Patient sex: M
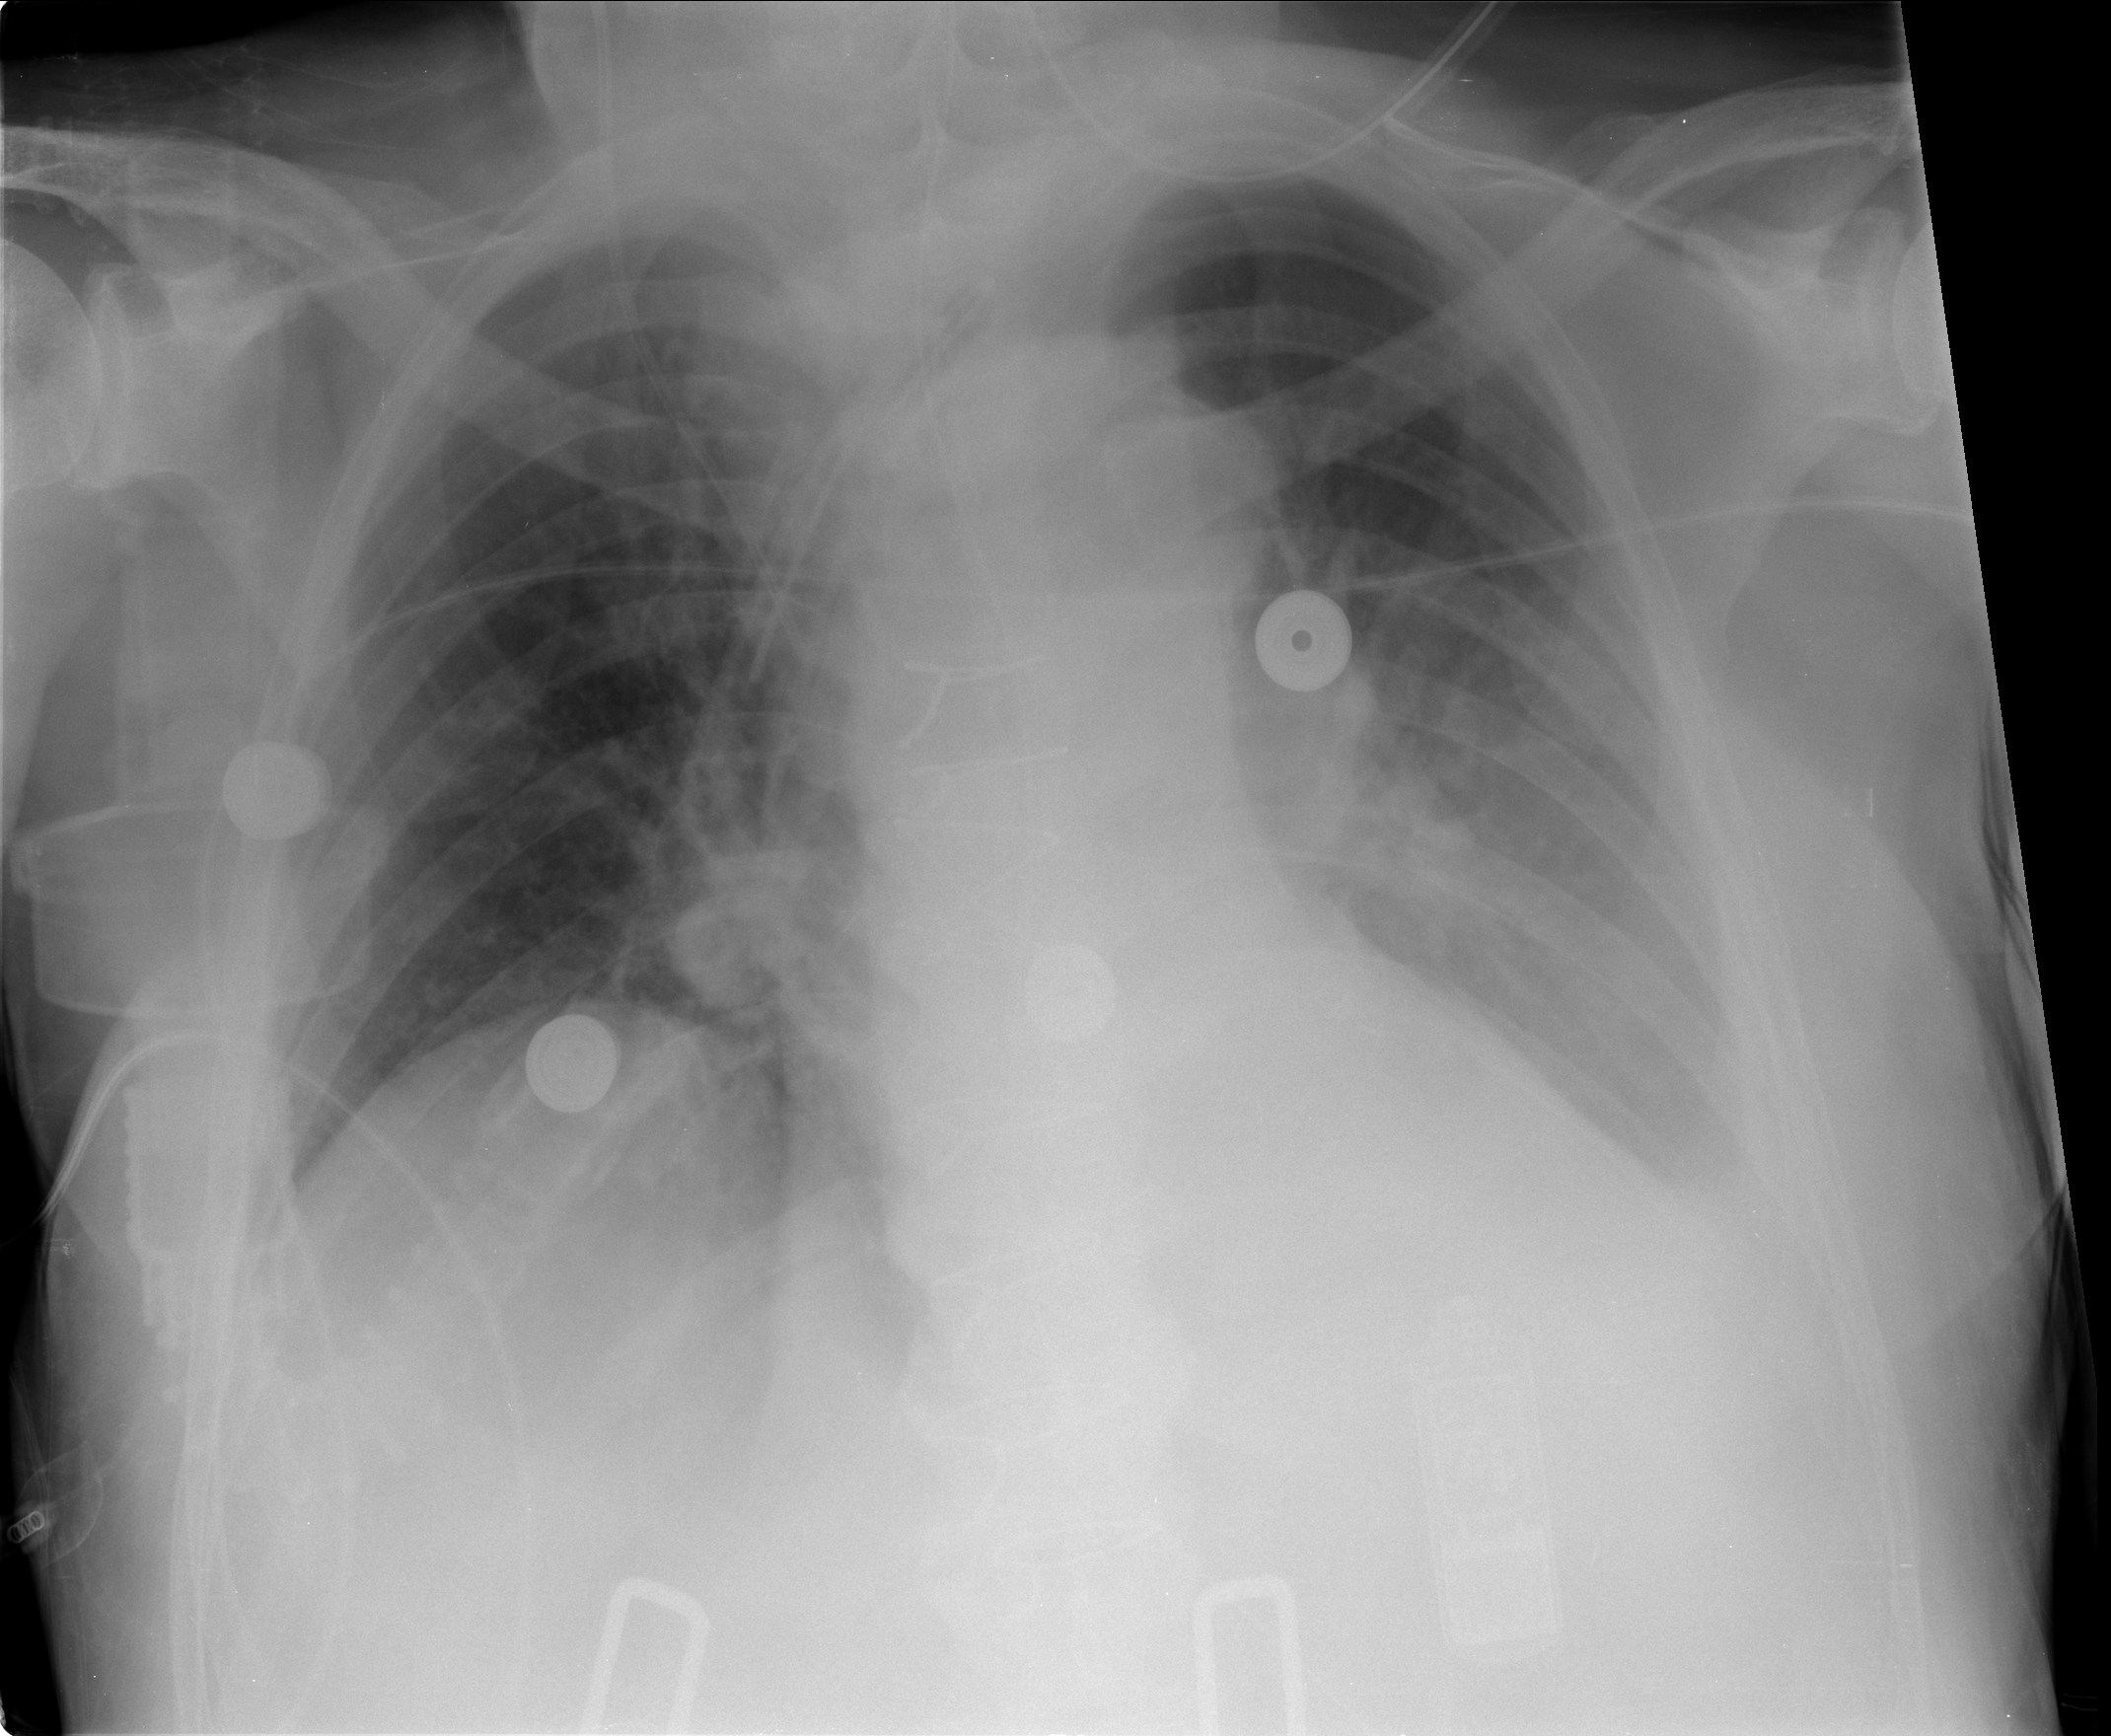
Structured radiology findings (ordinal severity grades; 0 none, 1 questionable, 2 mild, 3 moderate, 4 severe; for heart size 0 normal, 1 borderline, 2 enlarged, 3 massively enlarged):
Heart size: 0
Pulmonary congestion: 2
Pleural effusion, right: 0
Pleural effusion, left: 2
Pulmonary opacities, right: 0
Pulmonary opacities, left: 0
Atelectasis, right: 0
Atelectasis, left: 2